Question: I want to create a dialog to enable/disable columns for my jqGrid. There was a <URL>, but his is no longer supported as of jqGrid 4.x.
Is there a replacement for this module, I did not find one. Anything already existing I could reuse - or what would be the easiest way to realize it?
From the jqGrid documentation (<URL>, this is what I need:

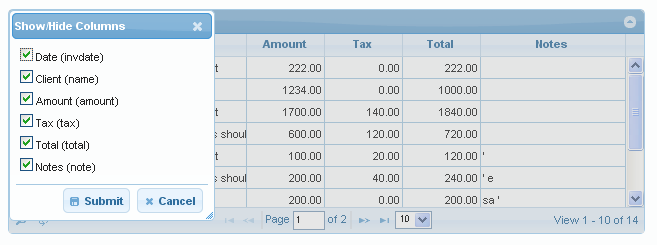
Answer: You should use <URL>;' after 'jquery.jqGrid.min.js' or 'jquery.jqGrid.src.js' and overwrite the original version of 'columnChooser' with the modified version.